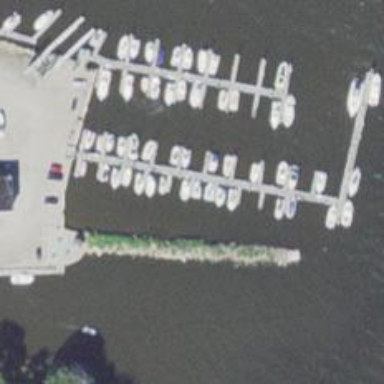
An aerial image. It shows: Man-made pier.